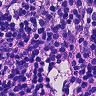
Metastatic tissue present: yes